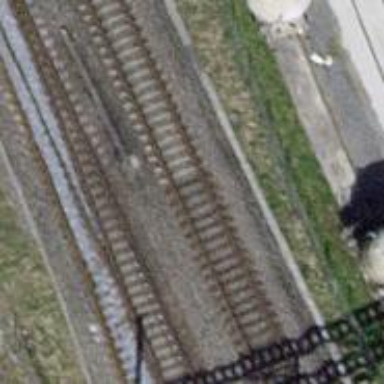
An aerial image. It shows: Single-track railway with electrified contact lines.